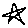
Label: star